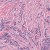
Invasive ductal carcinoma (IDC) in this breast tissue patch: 1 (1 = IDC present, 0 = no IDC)